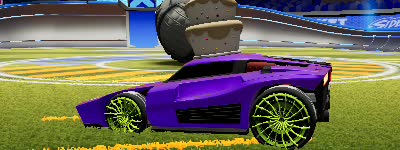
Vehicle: breakout